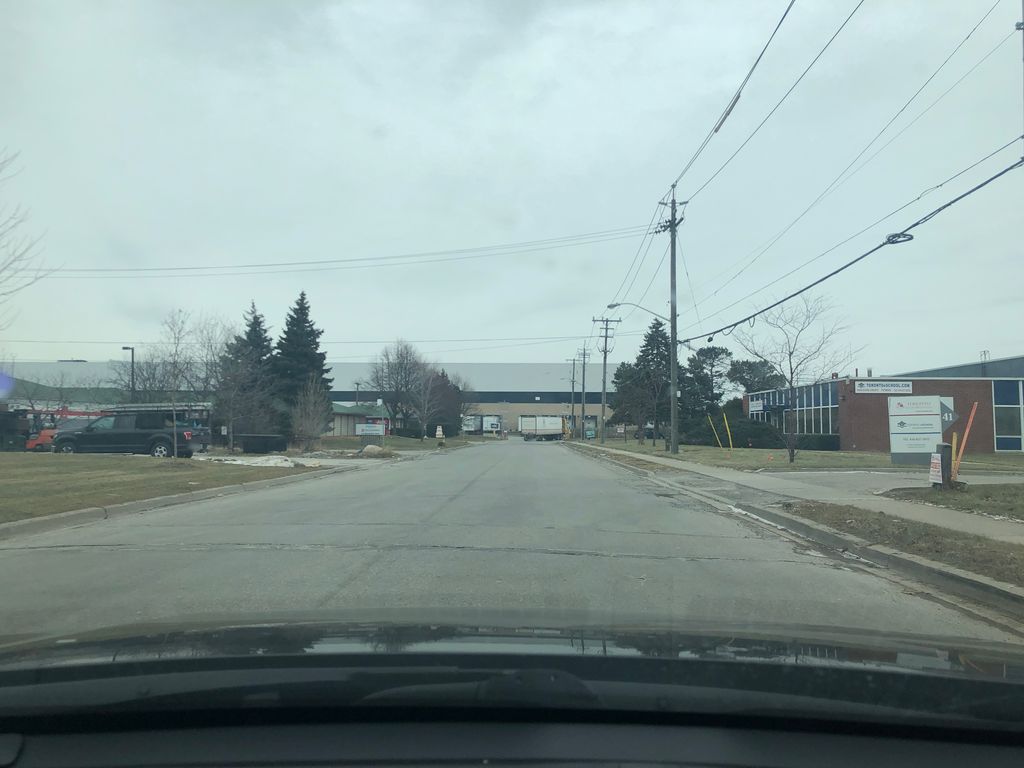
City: toronto